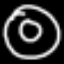
Label: donut